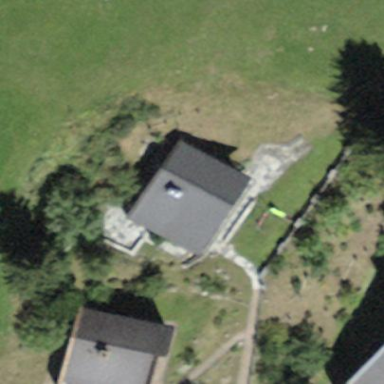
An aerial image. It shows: Building with tiled roof.